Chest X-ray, PA view. Patient: 55 years old, sex M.
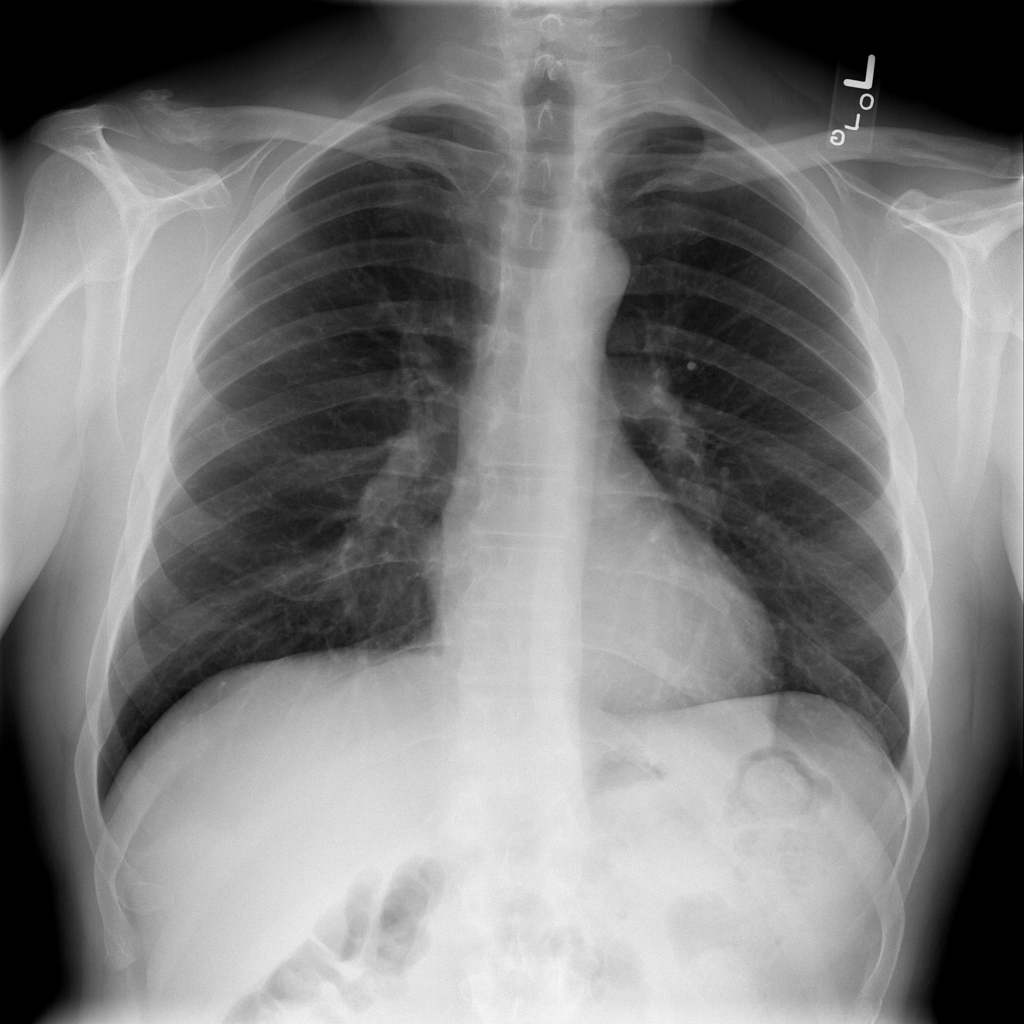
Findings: No Finding